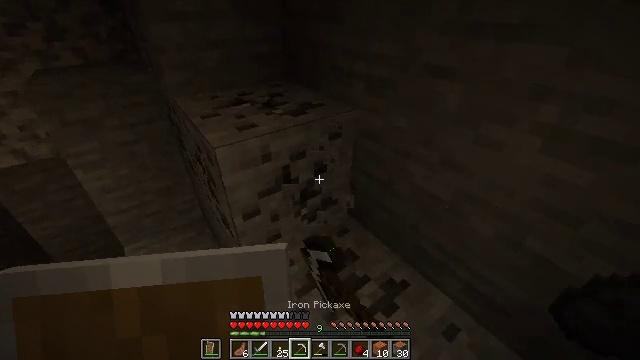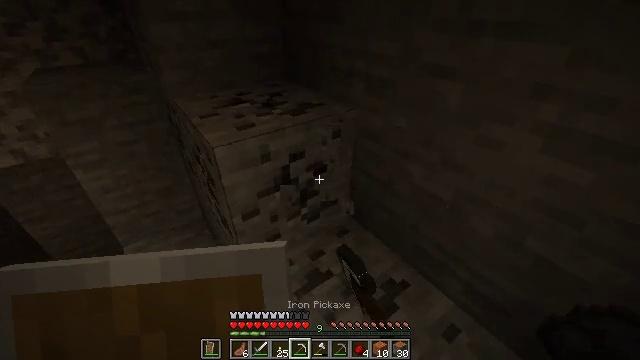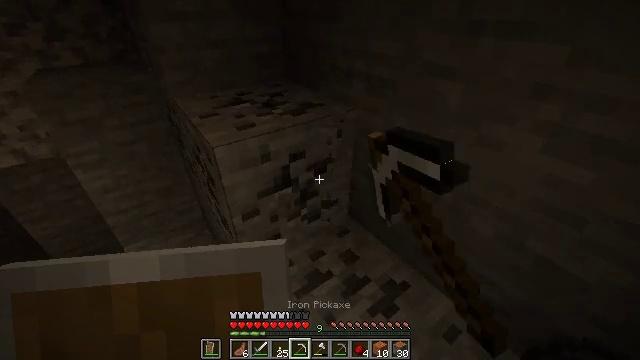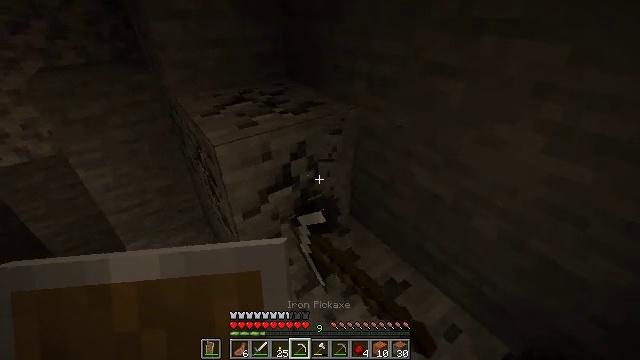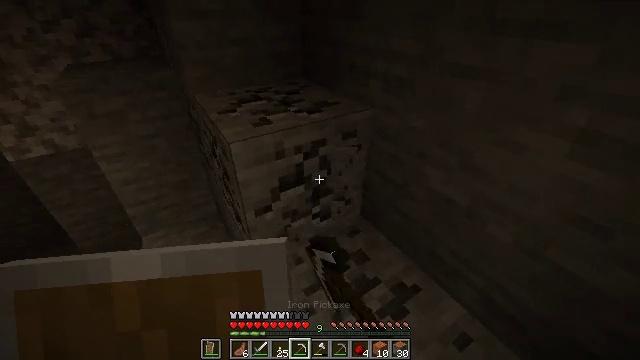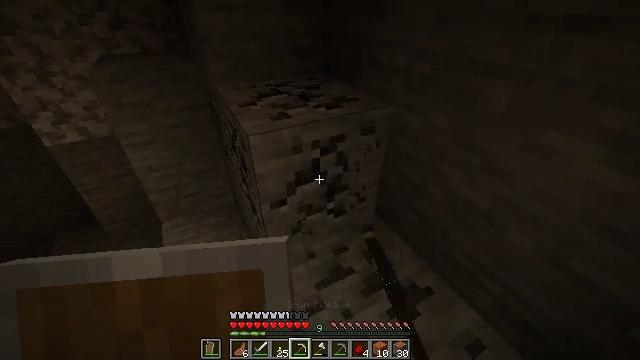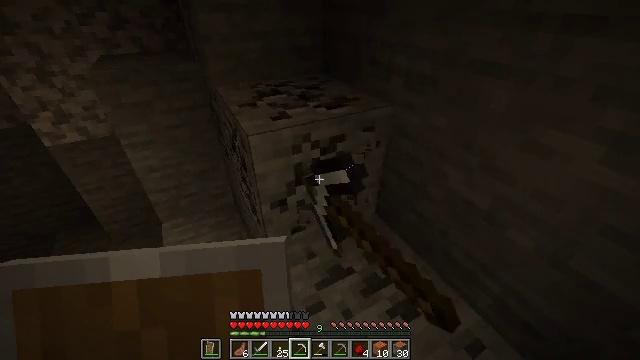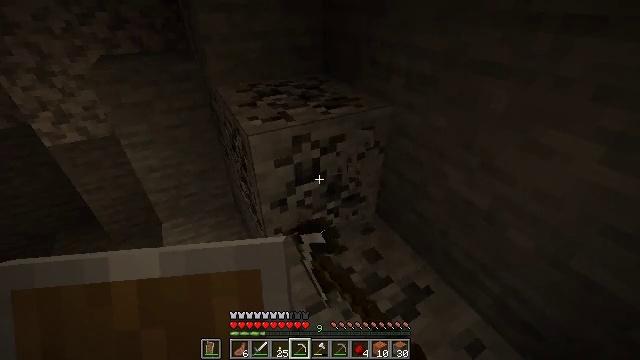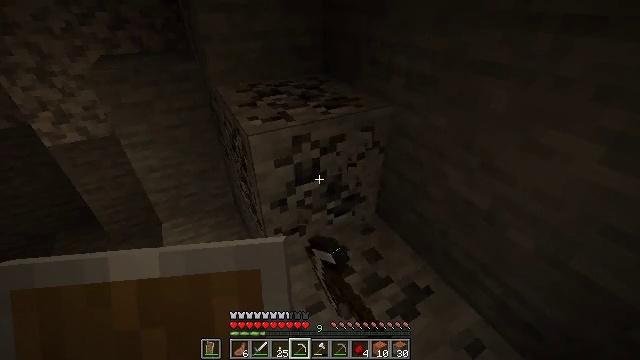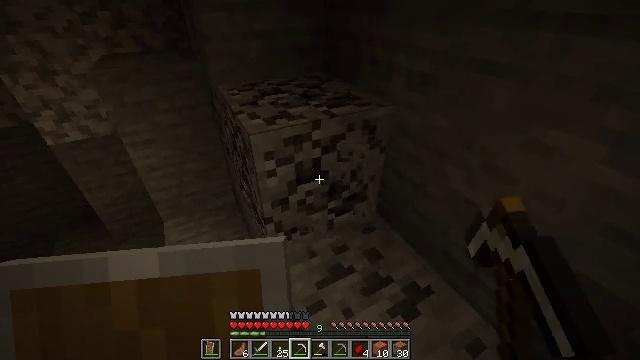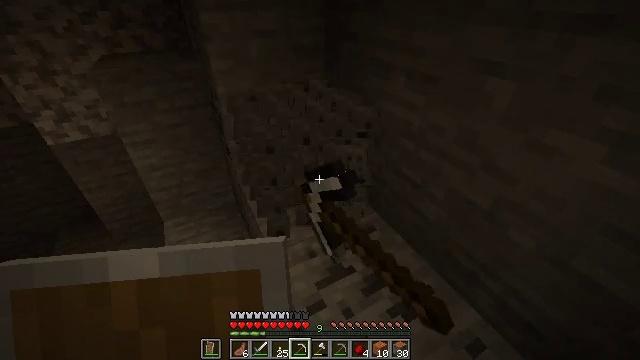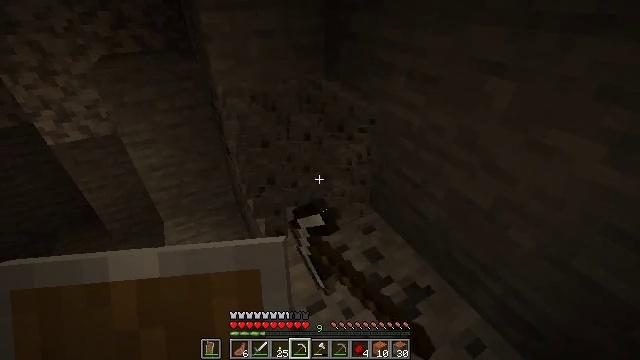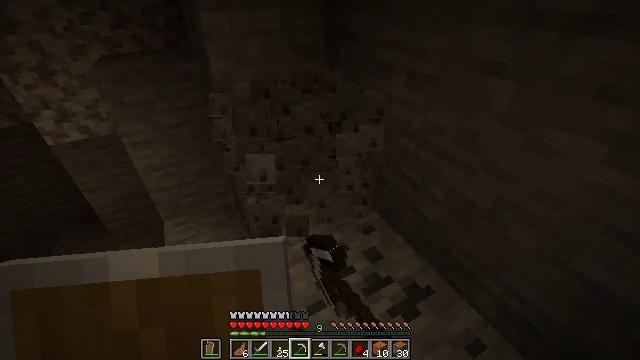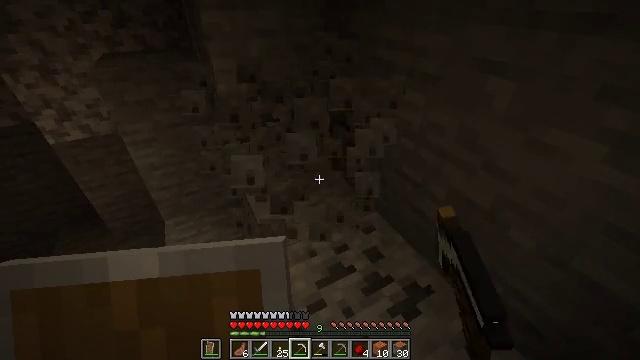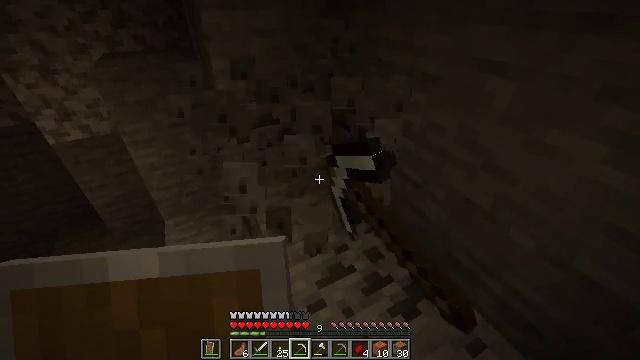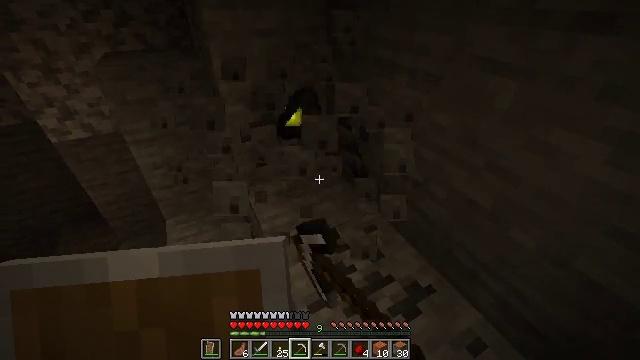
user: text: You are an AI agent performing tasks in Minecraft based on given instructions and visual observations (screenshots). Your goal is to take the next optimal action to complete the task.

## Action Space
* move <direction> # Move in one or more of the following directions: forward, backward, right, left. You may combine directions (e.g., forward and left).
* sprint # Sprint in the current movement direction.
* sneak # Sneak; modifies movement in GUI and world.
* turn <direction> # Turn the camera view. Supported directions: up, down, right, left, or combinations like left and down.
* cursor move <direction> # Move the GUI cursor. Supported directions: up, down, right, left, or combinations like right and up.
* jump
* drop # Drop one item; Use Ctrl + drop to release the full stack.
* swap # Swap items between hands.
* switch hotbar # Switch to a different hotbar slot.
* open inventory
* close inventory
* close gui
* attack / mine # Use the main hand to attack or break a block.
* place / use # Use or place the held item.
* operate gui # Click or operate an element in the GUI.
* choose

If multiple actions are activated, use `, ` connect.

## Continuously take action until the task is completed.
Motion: motion action
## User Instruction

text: Break the coal ore to collect coal.
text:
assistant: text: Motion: attack / mine
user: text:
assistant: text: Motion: attack / mine
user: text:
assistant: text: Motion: attack / mine
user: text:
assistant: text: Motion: turn left, attack / mine
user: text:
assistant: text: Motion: turn left, attack / mine
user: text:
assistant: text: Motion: attack / mine
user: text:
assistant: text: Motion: attack / mine
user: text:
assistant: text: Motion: attack / mine
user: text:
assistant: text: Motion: attack / mine
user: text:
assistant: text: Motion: attack / mine
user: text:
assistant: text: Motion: attack / mine
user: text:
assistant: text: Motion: attack / mine
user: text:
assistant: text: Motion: attack / mine
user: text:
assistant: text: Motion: attack / mine
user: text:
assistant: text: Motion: attack / mine
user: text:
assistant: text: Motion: attack / mine
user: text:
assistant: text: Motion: attack / mine
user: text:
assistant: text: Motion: move forward, attack / mine
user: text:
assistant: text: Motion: move forward, attack / mine
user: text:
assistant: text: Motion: move forward, attack / mine
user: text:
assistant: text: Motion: move forward, turn down
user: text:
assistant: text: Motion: move forward, turn down
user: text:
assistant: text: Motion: move forward
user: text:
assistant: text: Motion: move forward, turn down
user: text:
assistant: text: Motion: move forward, turn right and down
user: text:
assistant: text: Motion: move forward, turn right and down
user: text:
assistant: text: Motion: move forward and move left, turn right and down
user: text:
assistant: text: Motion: move forward and move left, turn right and down
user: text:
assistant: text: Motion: move forward and move left, turn right
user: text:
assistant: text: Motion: move forward and move left, turn right and up